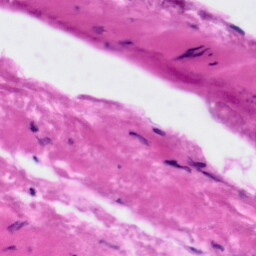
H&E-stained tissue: Tonsil